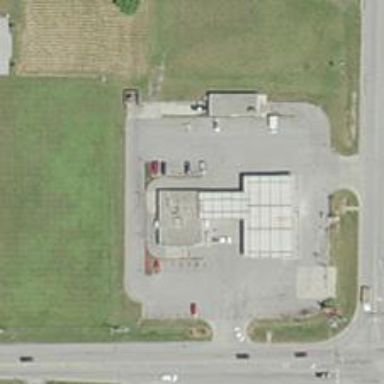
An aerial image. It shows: Convenience shop.